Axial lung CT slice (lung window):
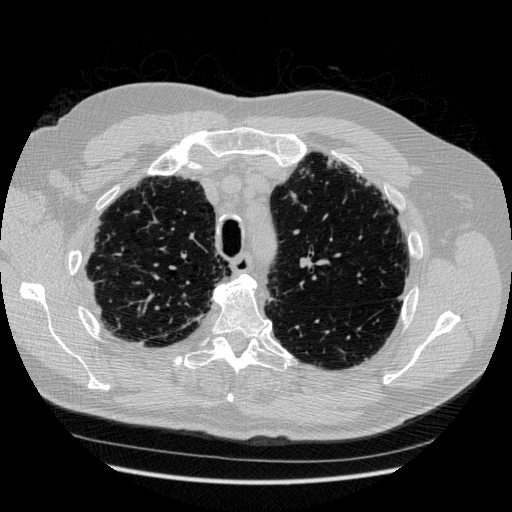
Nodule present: no